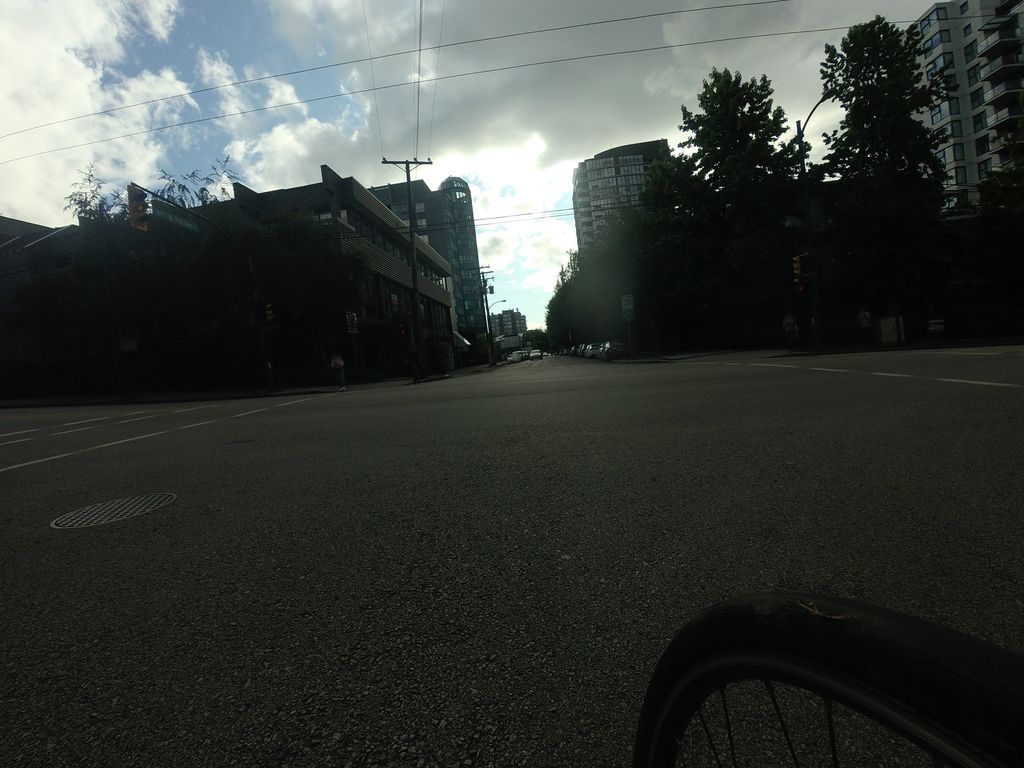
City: vancouver